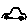
Label: car